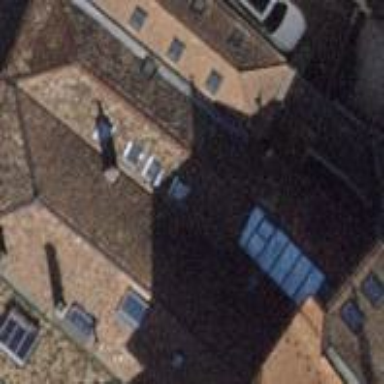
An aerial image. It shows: Gabled building with roof tiles oriented across.